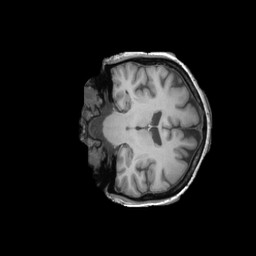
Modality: T1w
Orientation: coronal
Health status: ill
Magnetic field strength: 3 T